Field crop: maize
Growth stage: 2
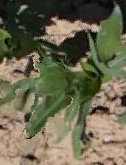
Species: maize